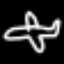
Label: airplane